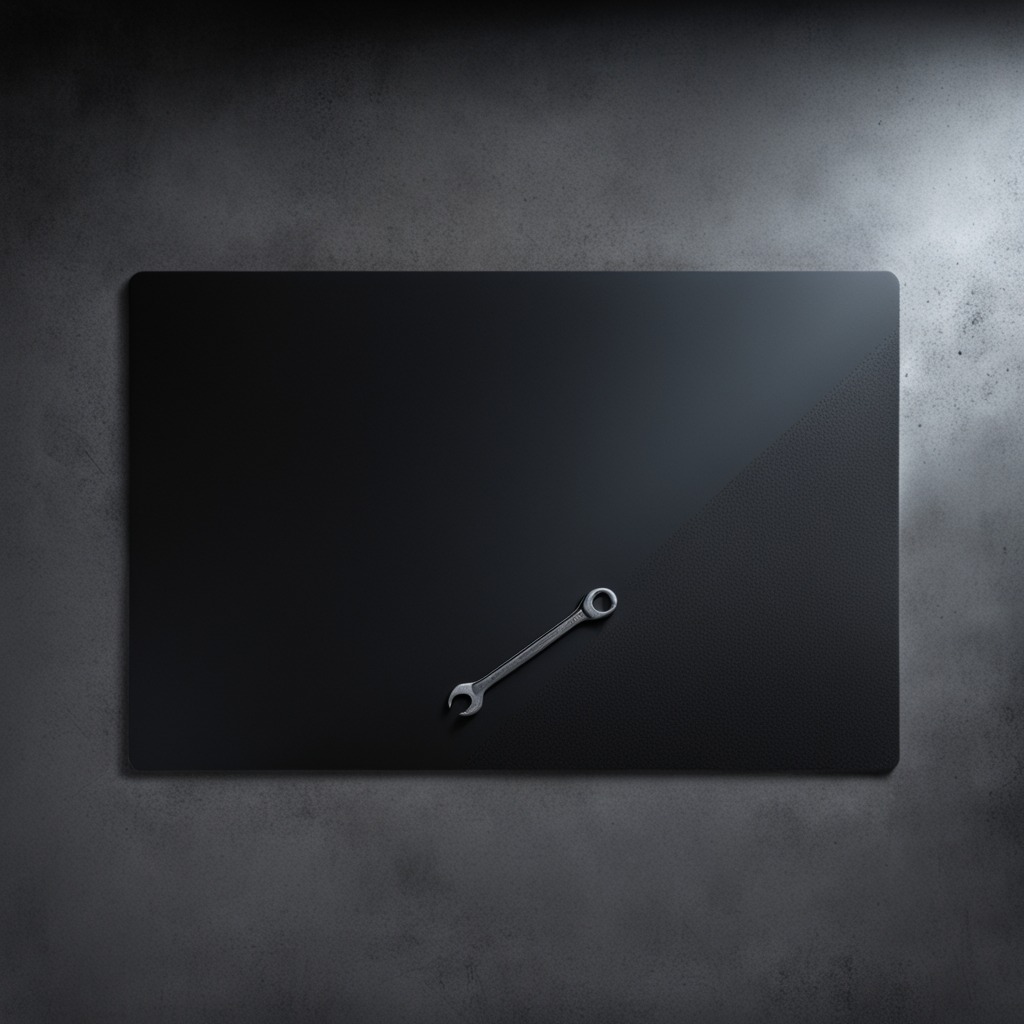
An wrench lies on the clean granite tabletop covered with a black rubber mat inside a workshop at night.